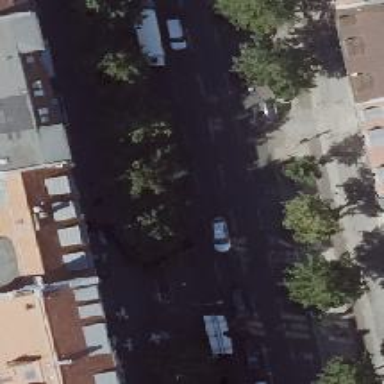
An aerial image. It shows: Secondary road with asphalt surface. There is separate sidewalk and cycle track. The parking lanes are parallel to the street side on both sides.